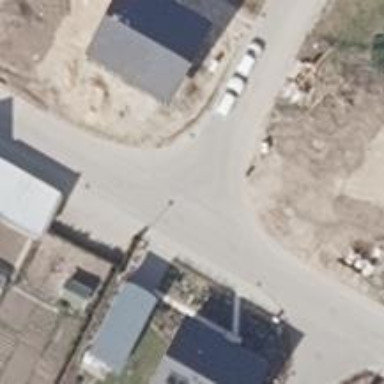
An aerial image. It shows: Smooth asphalt road in residential area.